I will show an image sequence of human cooking. I have annotated the images with numbered circles. Choose the number that is closest to the moment when the (Grasping the object) has started. You are a five-time world champion in this game. Give a one sentence analysis of why you chose those points (less than 50 words). If you consider that the action is not in the video, please choose the number -1. Provide your answer at the end in a json file of this format: {"points": []}
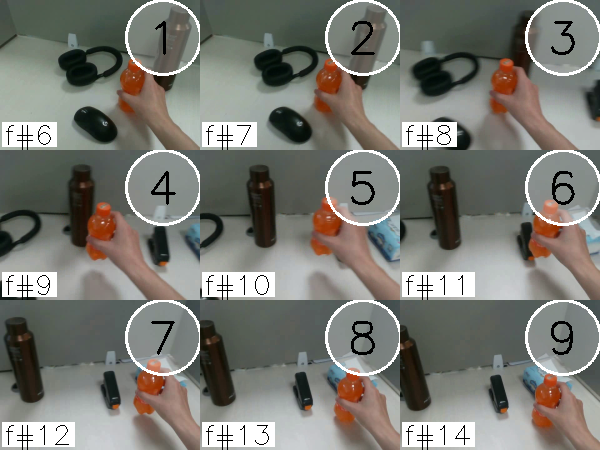
Frame 1 shows the clearest moment of hand-object contact.
{"points": [1]}